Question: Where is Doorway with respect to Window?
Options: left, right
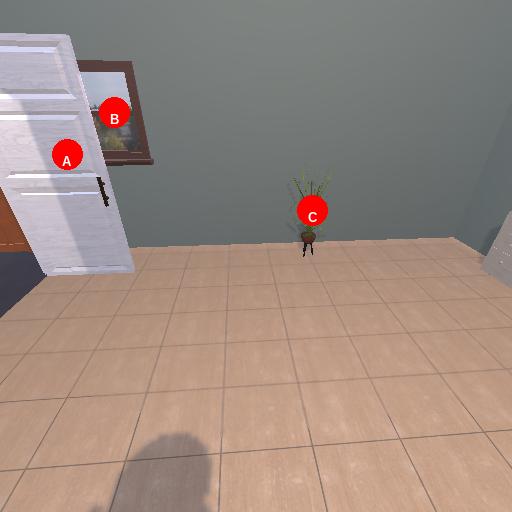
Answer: left